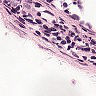
Metastatic tissue present: no